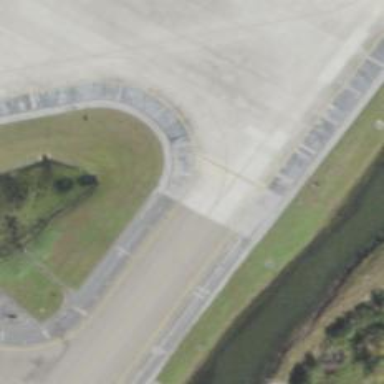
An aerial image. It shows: Image of taxiway at airport.